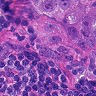
Metastatic tissue present: yes